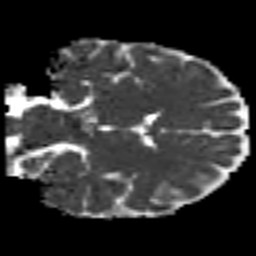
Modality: MD
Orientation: coronal
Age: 29
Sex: male
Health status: ill
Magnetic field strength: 3 T
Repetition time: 9 s
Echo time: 0.093 s